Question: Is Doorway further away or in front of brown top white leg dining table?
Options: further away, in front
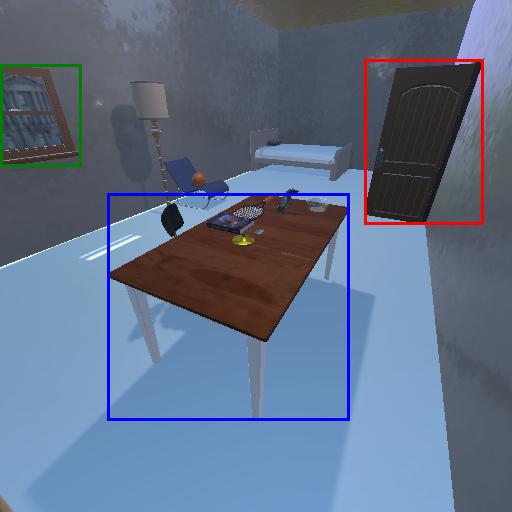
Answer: further away